Question: I want to create a pause screen for my mini-game. For that, you press the esc button, and a picture will appear with the buttons: Resume, Options and Exit. In my MouseInput-class, is the mousePressed method. I just want, that if I press the mouse at the location of the button, that something happens. I've already made the half, but I don't know the rest. The method would now only use a corner of the box.(Sorry if my english is bad)
The Menu should look like this (its a screenshot from the "game".)
<URL>

'''
package de.dragonbone.rpg.input;
import java.awt.event.MouseEvent;
import java.awt.event.MouseListener;
public class MouseInput implements MouseListener {
int mx;
int my;
@Override
public void mouseClicked(MouseEvent arg0) {
}
@Override
public void mouseEntered(MouseEvent arg0) {
}
@Override
public void mouseExited(MouseEvent arg0) {
}
@Override
public void mousePressed(MouseEvent e) {
mx = e.getX();
my = e.getY();
if (mx == 154 && my == 160) {
System.out.println("Resume");
}
System.out.println("X= " + mx + " Y= " + my);
}
@Override
public void mouseReleased(MouseEvent arg0) {
}
}
'''
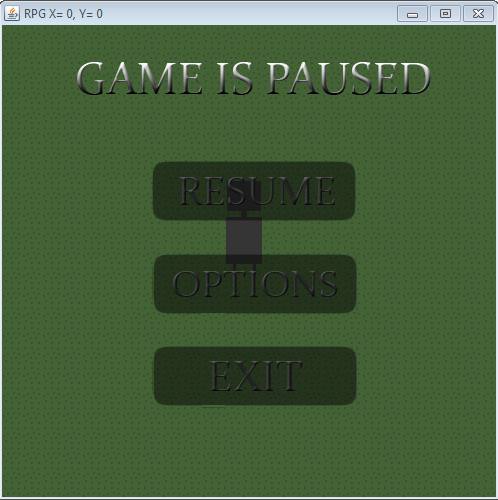
Answer: the location should be a range not a point.
Example of range:
'''
if (mx >= 154 || mx<=200 && my >= 160 && my<= 200) {
System.out.println("Resume");
}
'''